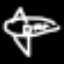
Label: airplane